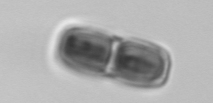
Label: Ephemera